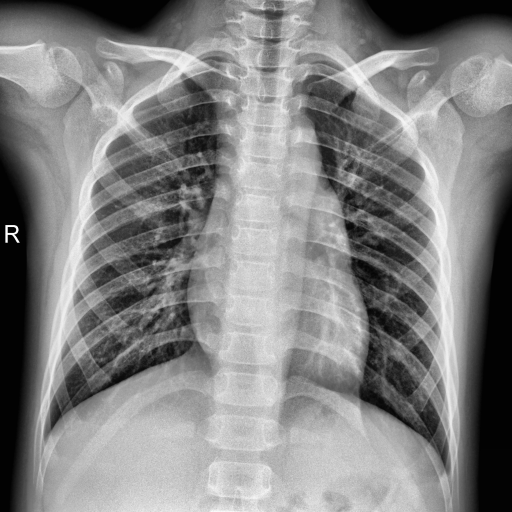
Finding: NORMAL